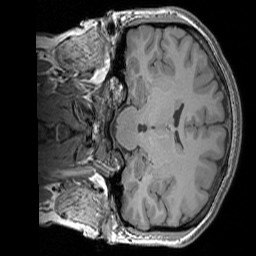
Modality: T1w
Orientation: coronal
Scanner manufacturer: siemens
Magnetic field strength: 3 T
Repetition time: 1.83 s
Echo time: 0.00303 s